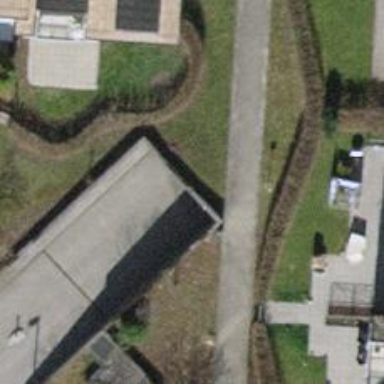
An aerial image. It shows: Parking entrance.